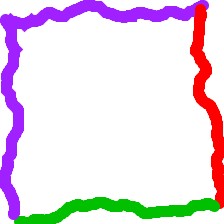
Shape: square